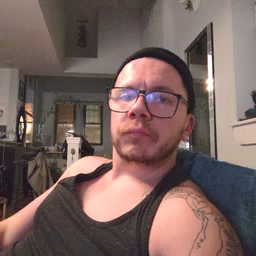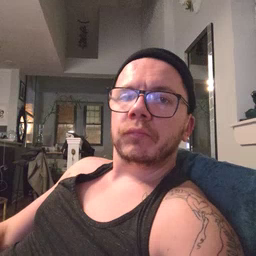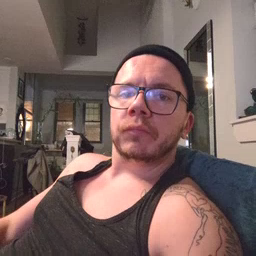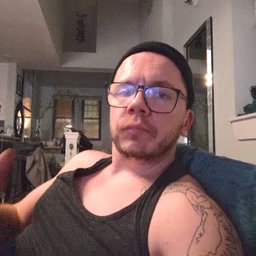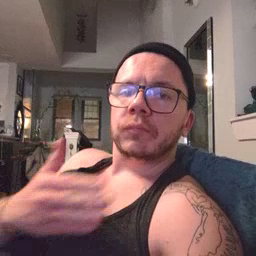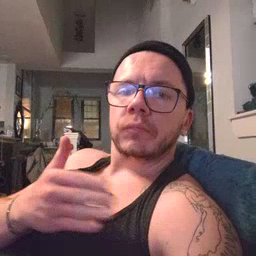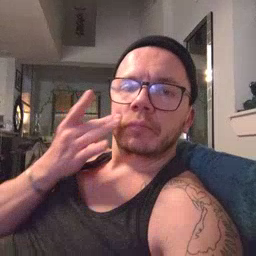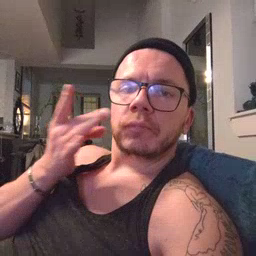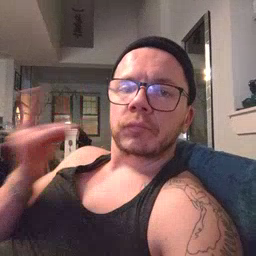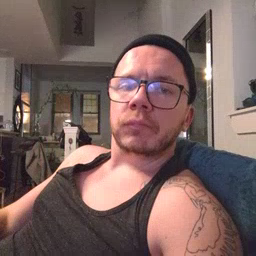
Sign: kitty